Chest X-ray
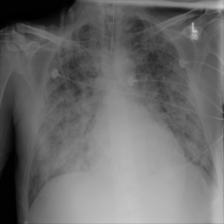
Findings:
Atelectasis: negative
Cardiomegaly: negative
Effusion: negative
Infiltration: negative
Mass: negative
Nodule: negative
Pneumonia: negative
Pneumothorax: negative
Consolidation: negative
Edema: positive
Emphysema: negative
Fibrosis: negative
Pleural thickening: negative
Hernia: negative